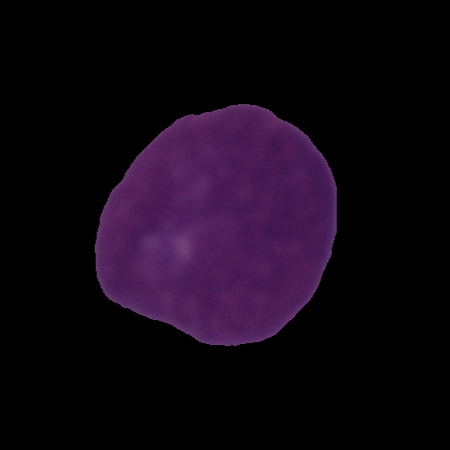
Label: cancer